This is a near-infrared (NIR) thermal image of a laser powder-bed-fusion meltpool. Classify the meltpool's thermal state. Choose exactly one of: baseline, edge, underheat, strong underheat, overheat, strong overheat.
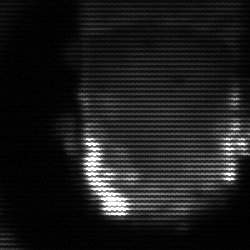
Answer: baseline